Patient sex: M
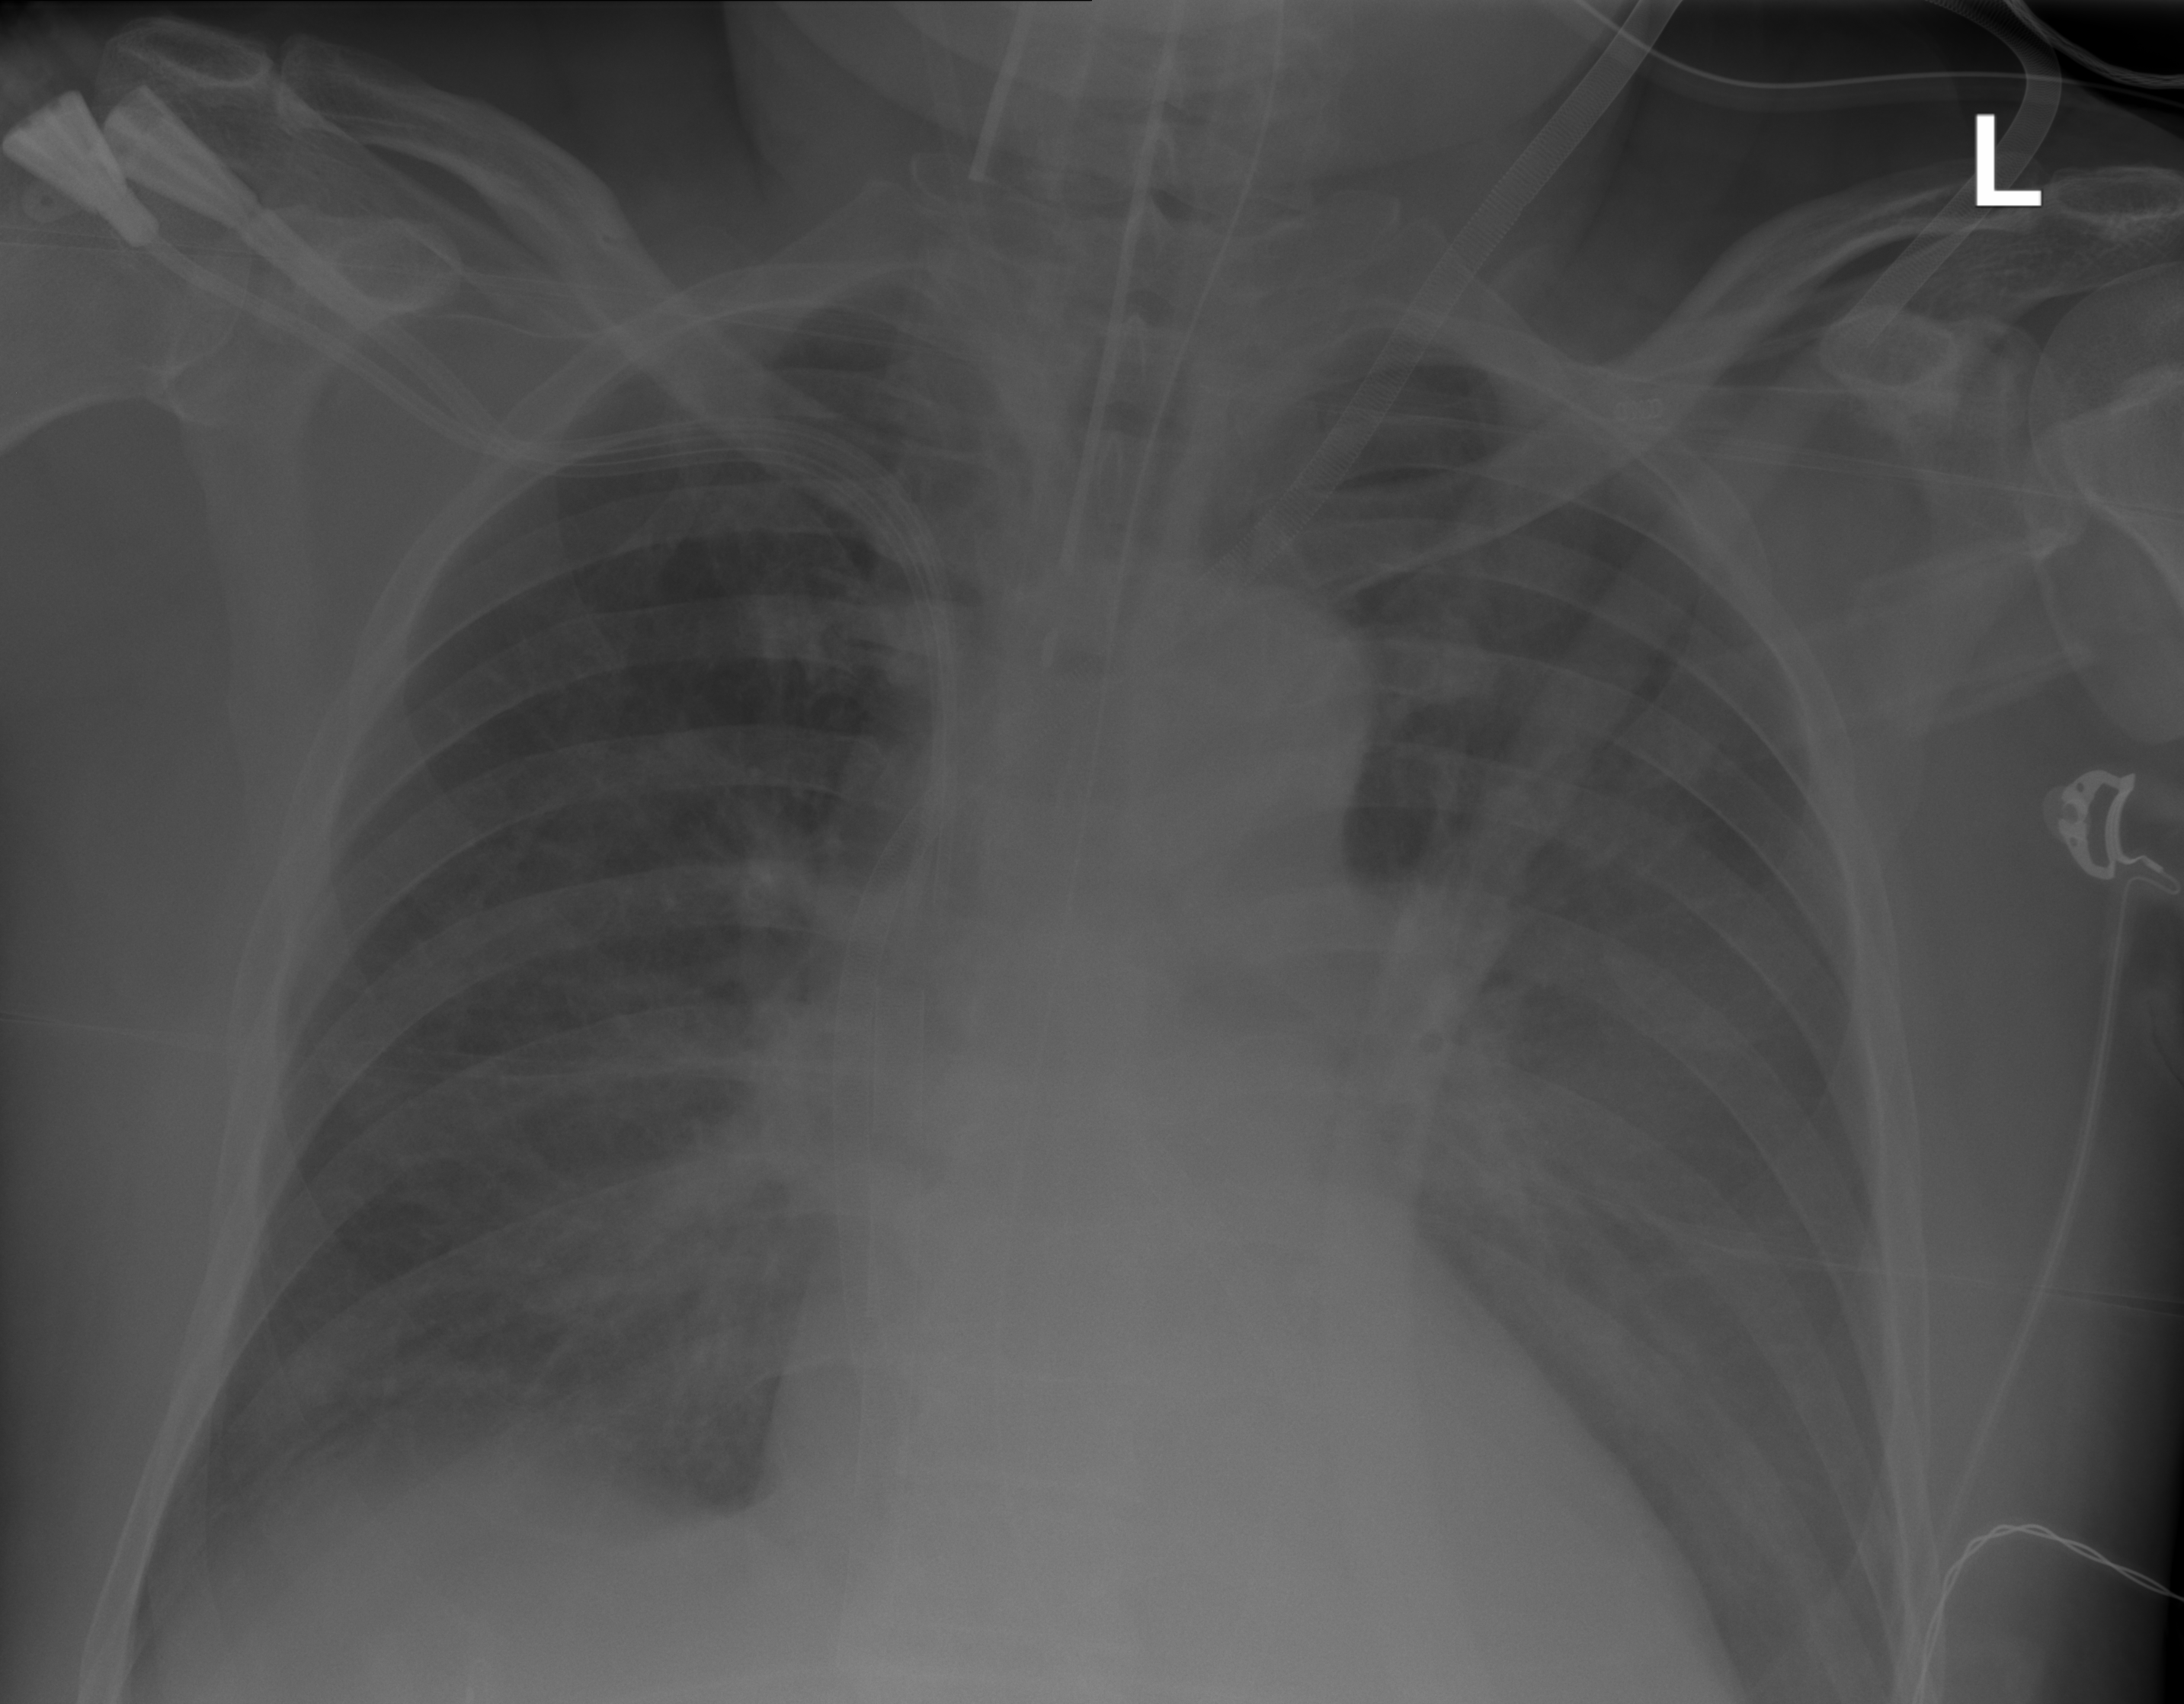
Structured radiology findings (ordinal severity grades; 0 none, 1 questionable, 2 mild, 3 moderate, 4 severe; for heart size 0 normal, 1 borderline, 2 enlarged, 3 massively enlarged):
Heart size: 0
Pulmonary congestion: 2
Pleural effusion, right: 0
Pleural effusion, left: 2
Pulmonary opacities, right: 2
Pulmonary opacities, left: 2
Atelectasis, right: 2
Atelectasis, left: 2